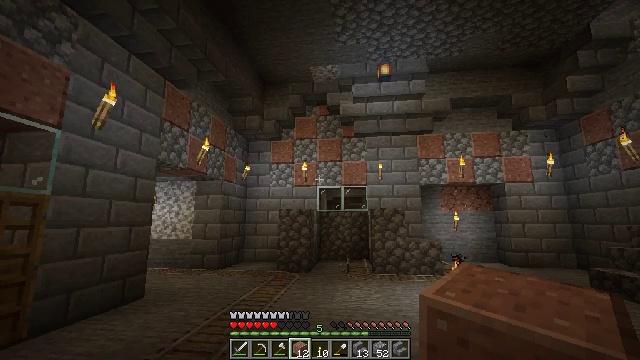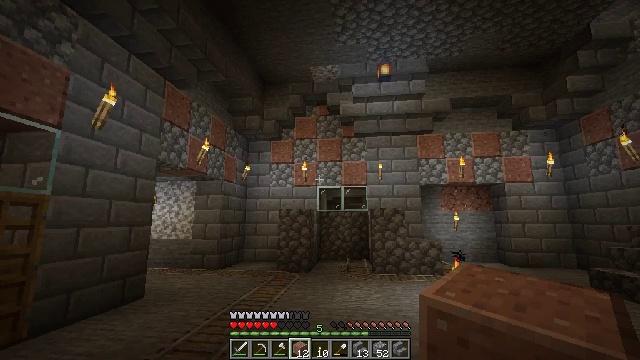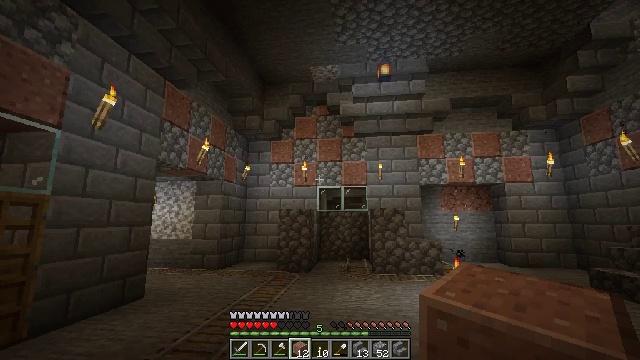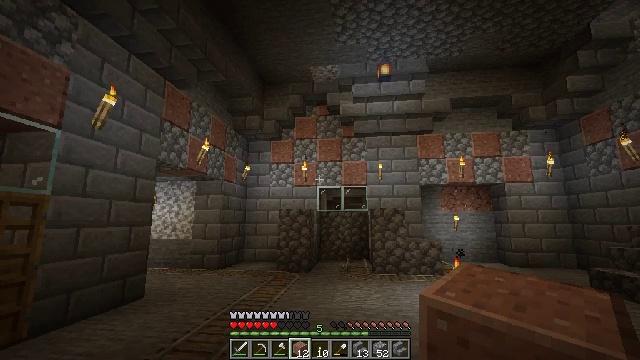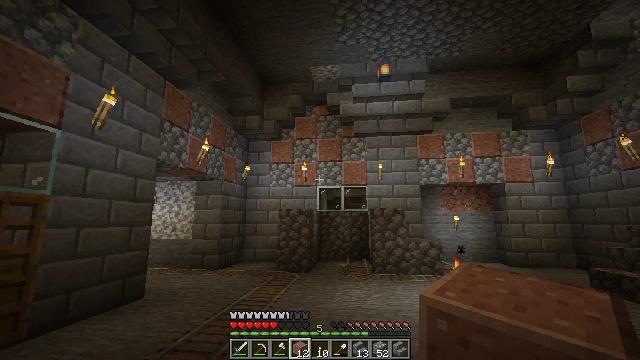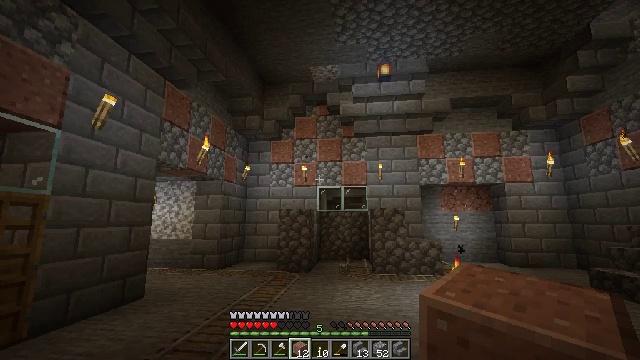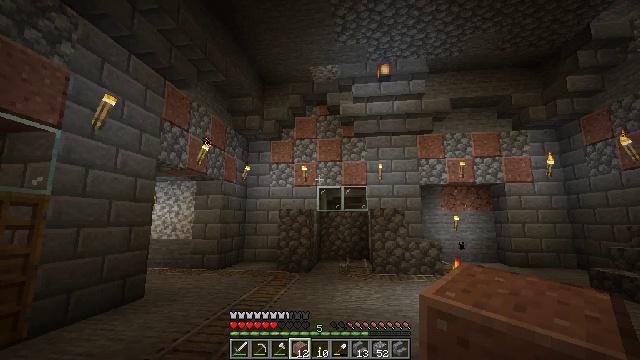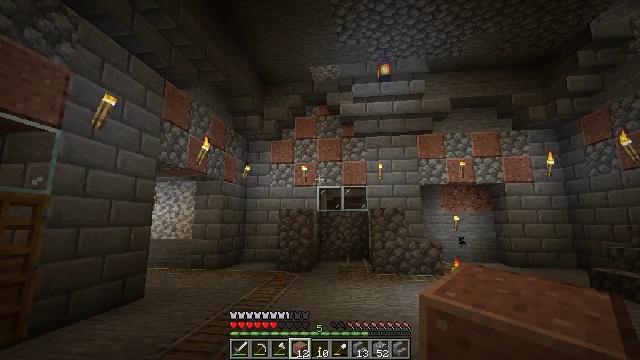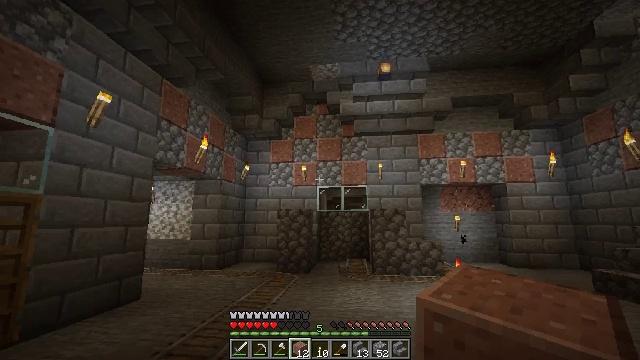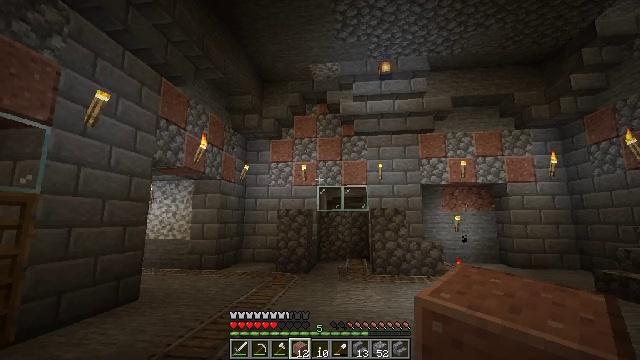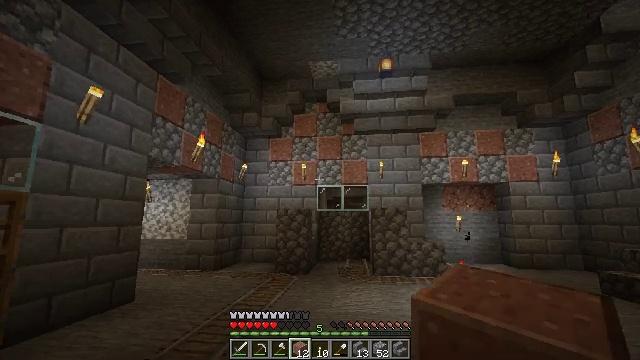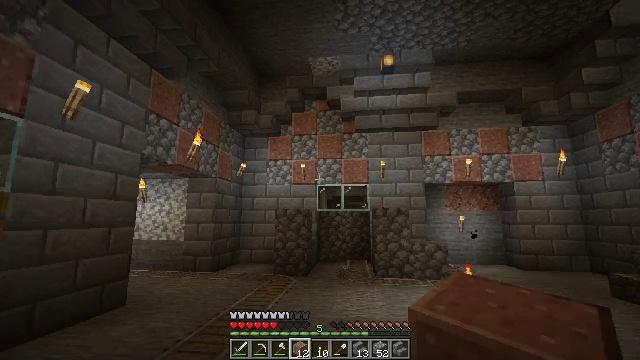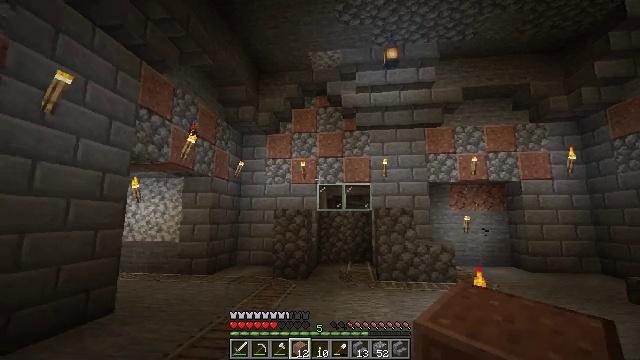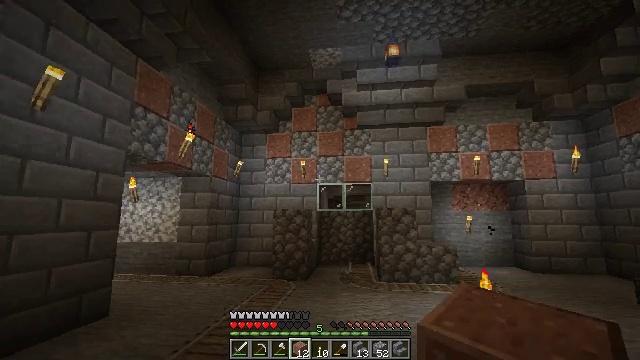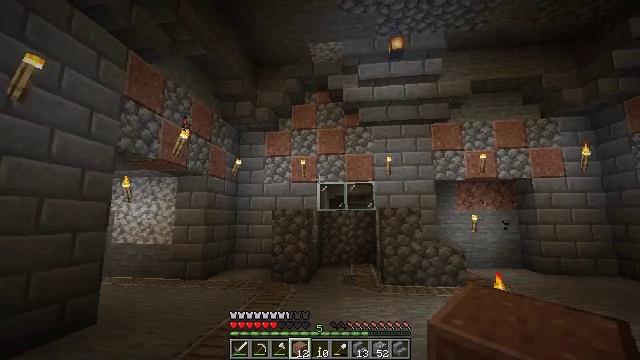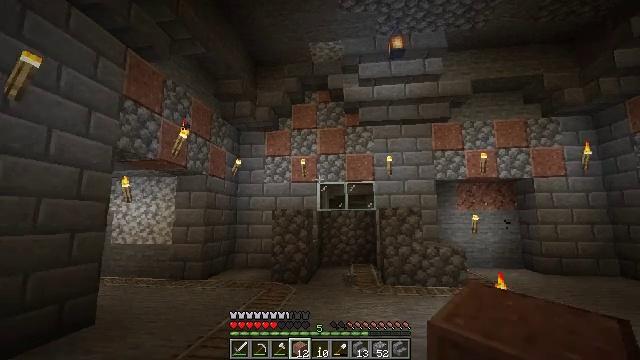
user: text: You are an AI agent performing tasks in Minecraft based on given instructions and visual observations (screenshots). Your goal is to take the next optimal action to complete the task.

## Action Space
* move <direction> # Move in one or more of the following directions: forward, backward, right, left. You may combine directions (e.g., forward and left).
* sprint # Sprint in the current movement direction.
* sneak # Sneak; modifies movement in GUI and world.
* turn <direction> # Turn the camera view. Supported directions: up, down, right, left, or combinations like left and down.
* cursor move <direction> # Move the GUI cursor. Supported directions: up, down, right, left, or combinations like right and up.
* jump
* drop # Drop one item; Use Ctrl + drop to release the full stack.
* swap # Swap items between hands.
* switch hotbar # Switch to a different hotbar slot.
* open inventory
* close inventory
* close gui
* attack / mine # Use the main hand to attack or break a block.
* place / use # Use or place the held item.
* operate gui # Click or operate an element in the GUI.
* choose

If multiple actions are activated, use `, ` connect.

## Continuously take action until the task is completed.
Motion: motion action
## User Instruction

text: Collect polished granite for building.
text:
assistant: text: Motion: no_op
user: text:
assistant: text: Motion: no_op
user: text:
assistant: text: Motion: no_op
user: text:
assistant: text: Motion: no_op
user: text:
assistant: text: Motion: no_op
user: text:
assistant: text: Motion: no_op
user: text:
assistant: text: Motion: no_op
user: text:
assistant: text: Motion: move forward
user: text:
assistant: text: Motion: move forward
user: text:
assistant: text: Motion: move forward
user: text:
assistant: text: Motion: move forward
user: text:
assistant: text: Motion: move forward
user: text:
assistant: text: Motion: move forward
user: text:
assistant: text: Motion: move forward
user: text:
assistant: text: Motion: move forward
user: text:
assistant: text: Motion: move forward and move left
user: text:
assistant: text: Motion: move forward and move left
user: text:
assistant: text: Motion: move forward and move left
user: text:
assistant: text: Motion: move forward and move left
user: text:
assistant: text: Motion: move forward and move left
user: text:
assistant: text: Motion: move forward and move left
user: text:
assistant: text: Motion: move forward and move left
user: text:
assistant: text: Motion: move forward and move left
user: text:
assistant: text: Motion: move forward and move left
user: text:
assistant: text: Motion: move forward and move left
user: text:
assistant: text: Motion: move forward and move left
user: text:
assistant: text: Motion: move forward
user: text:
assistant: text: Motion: move forward
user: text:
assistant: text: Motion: move forward
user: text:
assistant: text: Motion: move forward